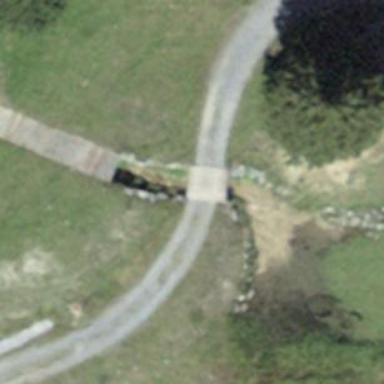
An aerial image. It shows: Gravel track crossing bridge with grade 2 track type.